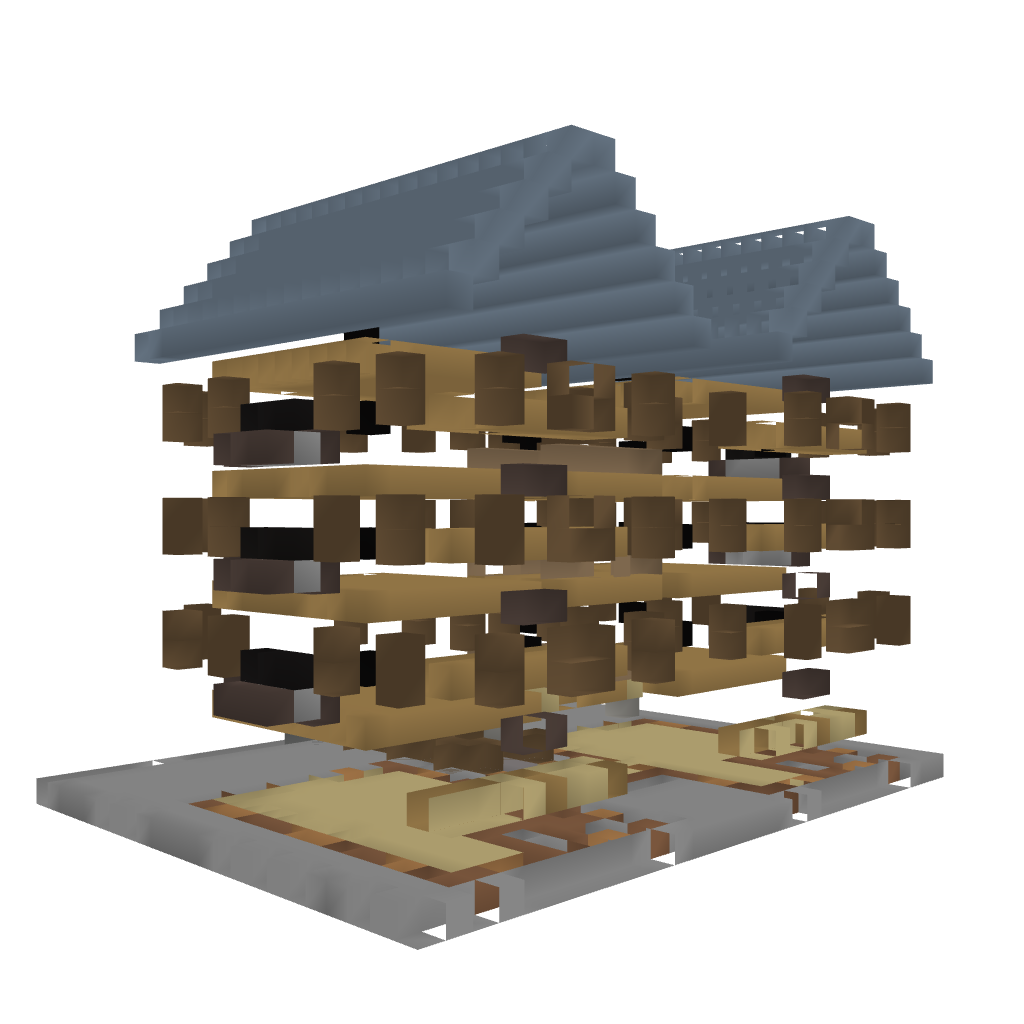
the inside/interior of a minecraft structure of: House #5